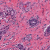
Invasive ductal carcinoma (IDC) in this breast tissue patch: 1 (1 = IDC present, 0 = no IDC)